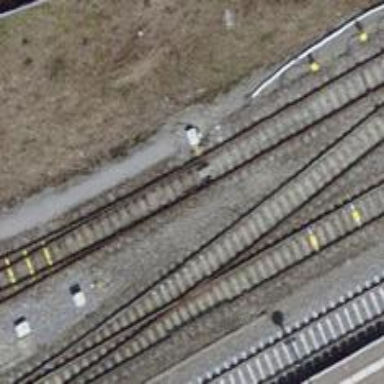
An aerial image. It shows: Single-track electrified railway spur with contact line for service.